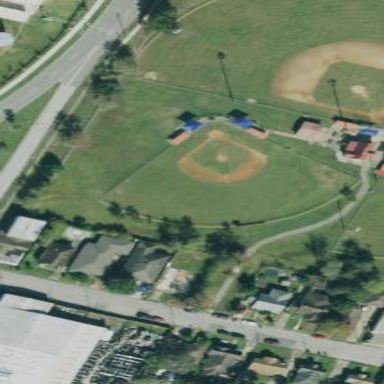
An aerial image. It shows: Baseball pitch for leisure land activities.